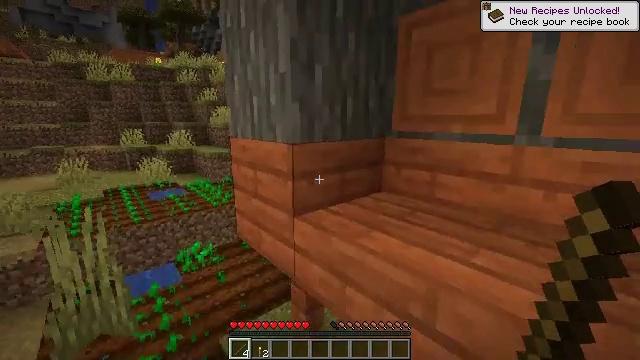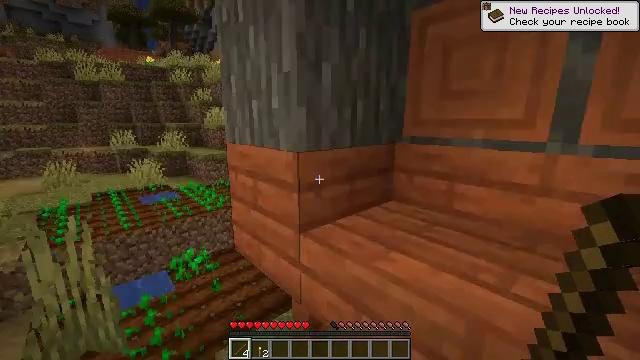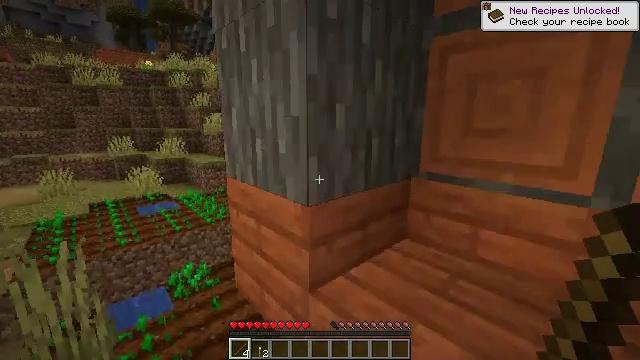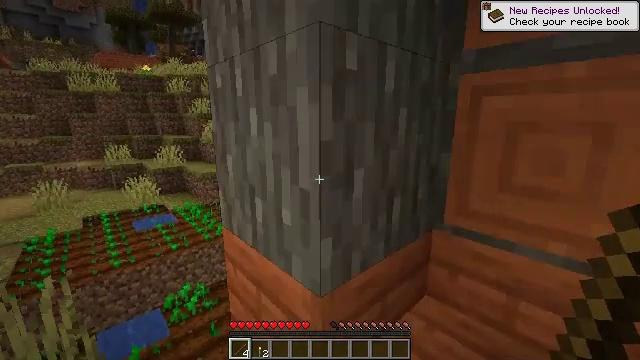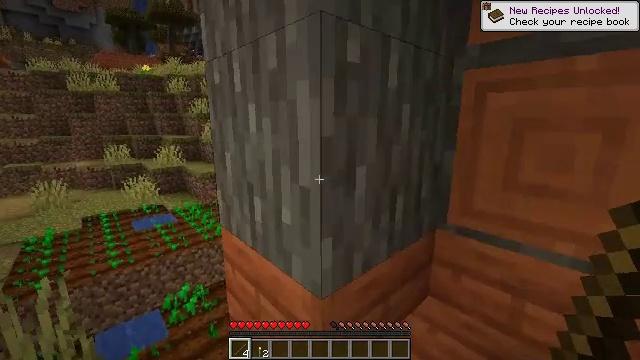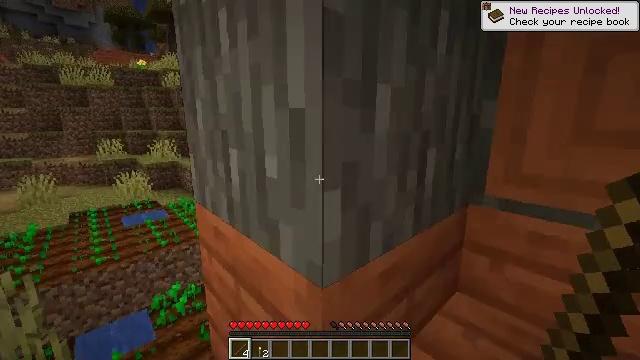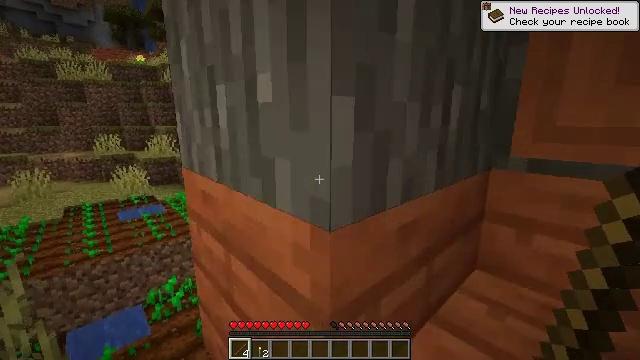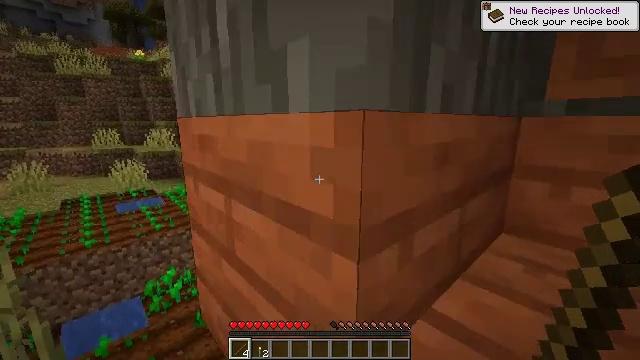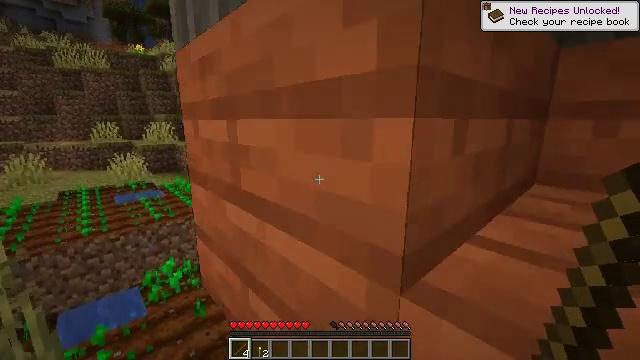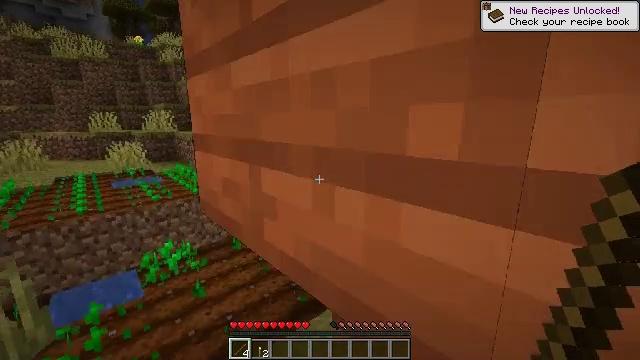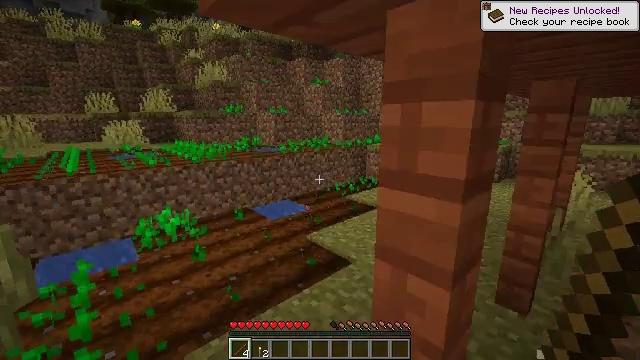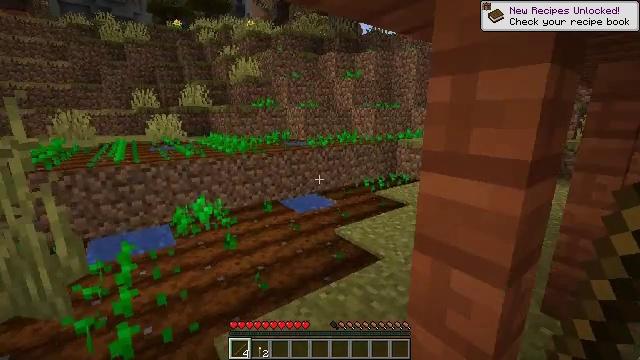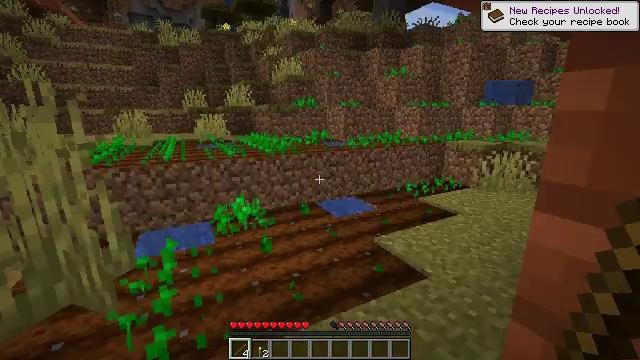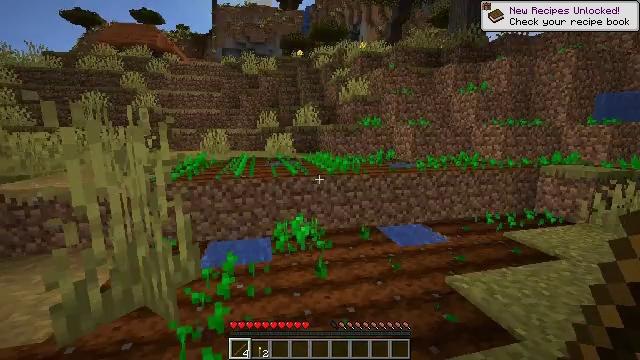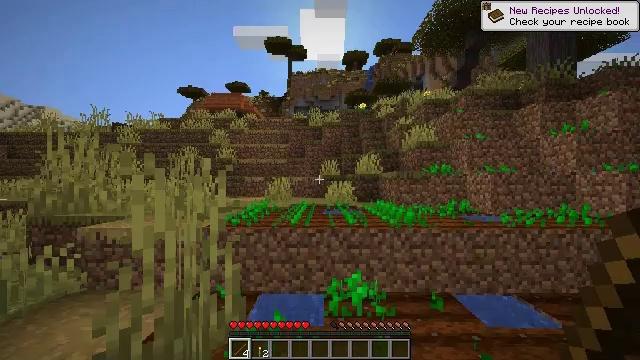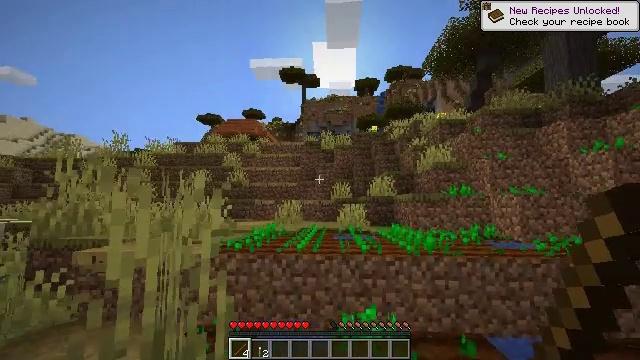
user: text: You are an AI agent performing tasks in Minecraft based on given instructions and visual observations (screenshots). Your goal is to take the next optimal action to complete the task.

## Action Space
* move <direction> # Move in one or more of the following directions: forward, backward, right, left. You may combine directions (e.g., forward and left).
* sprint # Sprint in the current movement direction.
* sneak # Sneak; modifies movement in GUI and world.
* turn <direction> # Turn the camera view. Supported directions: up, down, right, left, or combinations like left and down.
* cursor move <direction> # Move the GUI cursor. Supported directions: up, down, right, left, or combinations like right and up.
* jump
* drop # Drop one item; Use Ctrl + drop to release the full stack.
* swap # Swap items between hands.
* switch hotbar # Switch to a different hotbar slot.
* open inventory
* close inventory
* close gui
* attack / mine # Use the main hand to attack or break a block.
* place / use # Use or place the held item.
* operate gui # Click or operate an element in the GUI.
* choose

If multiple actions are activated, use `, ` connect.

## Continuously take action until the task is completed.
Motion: motion action
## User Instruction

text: Retrieve the brown wall banner from the wall.
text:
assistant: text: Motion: move forward, turn right
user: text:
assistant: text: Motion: move forward
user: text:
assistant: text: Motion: move forward
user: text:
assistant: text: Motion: move forward
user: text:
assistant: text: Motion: move forward
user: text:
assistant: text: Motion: move forward
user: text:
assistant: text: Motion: move forward
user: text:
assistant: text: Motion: move forward
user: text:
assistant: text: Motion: move forward
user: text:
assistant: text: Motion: move forward
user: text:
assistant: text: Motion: move forward, turn left
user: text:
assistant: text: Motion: move forward, turn left
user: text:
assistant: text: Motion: move forward, turn left and up
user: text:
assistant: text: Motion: move forward, turn left and up
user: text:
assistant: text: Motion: move forward, turn left and up
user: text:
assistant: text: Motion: move forward
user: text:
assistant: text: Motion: move forward
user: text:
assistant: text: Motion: move forward, turn down
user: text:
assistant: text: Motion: move forward, turn right and down
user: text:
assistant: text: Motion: move forward, turn right and down
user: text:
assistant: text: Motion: move forward, turn down
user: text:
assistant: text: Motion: move forward
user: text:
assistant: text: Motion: move forward
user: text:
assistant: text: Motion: move forward
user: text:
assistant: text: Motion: move forward
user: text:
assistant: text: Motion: move forward, turn left and down
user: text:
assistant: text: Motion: move forward, turn left and down
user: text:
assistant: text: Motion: move forward, turn down, jump
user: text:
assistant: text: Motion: move forward, jump
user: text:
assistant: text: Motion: move forward, jump